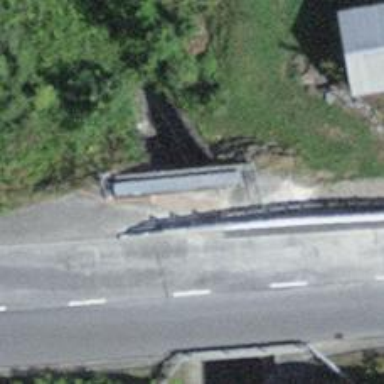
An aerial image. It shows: Culvert tunnel.